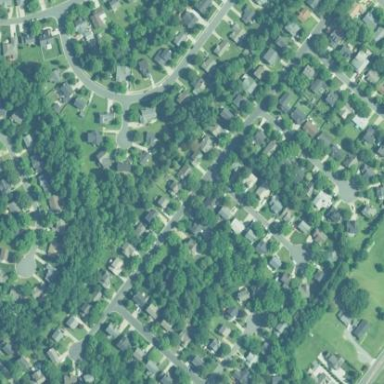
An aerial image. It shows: Single-family residential area.